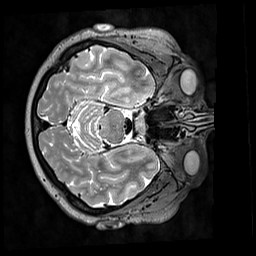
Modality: T2w
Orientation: axial
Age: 53
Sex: female
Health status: healthy
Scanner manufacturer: siemens
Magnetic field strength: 3 T
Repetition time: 3.2 s
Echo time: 0.568 s